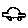
Label: car